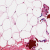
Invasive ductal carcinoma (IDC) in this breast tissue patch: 0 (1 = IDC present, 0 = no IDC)